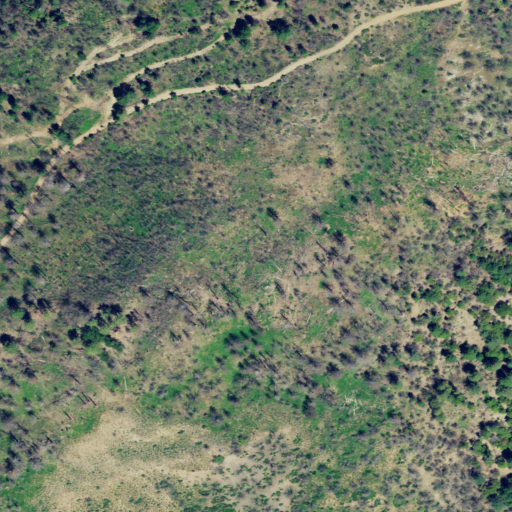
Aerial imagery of ridge(s) in California named Buck Ridge containing shrub, open development, and grassland